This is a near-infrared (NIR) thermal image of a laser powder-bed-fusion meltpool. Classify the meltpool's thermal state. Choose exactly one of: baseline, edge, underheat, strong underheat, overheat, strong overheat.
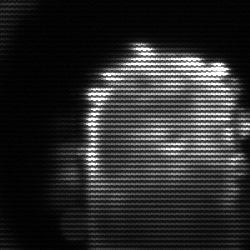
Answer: baseline